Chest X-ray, AP view. Patient: 21 years old, sex F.
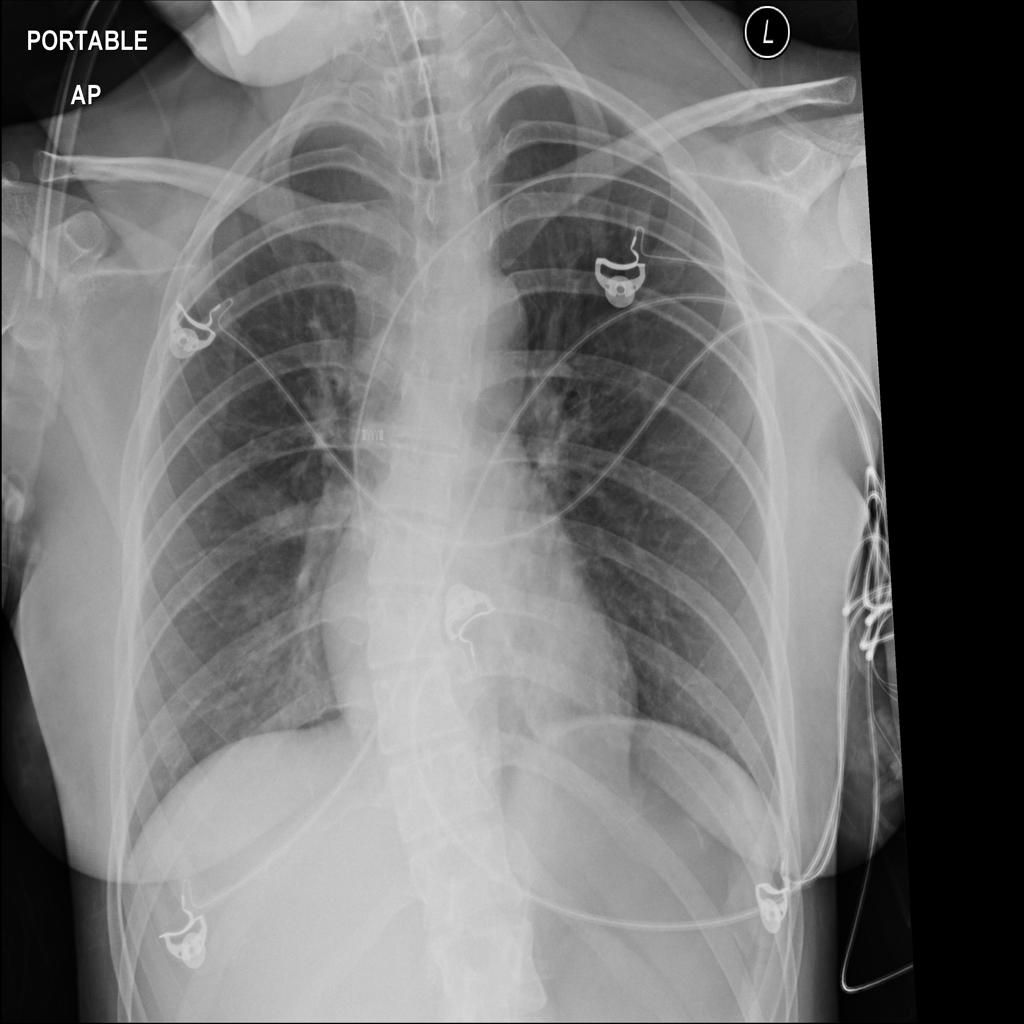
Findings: Infiltration